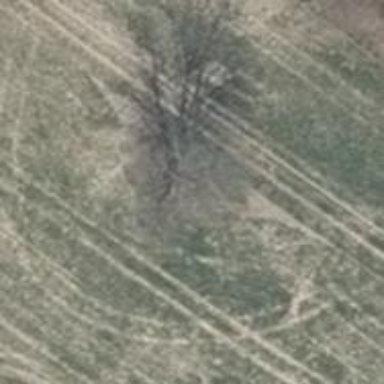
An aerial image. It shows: Deciduous tree with broadleaved leaves.